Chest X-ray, PA view. Patient: 79 years old, sex M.
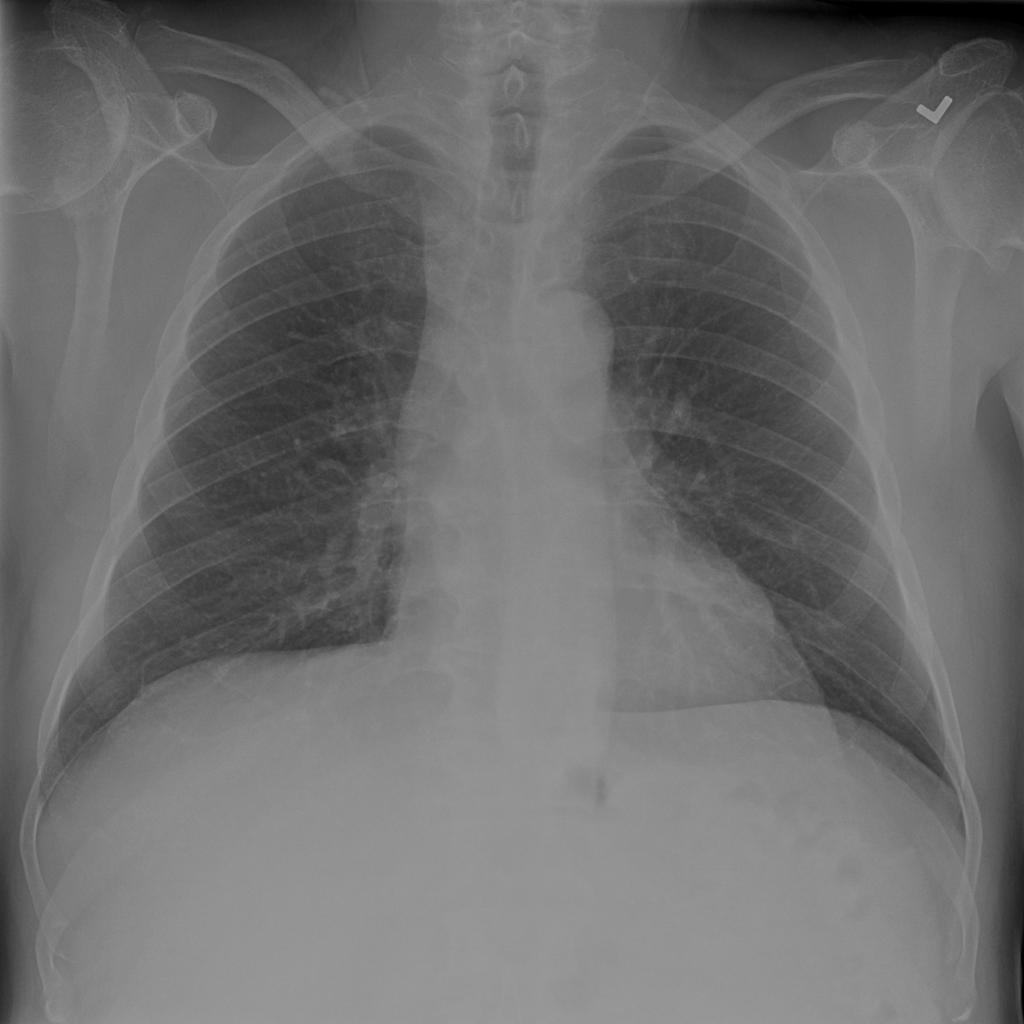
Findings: No Finding